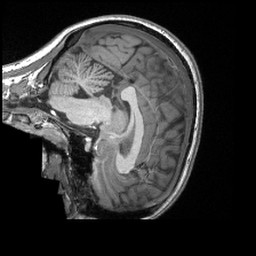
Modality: T1w
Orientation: sagittal
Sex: female